Question: I'm having troubles setting the background color for JButtons.
For example I get this when I do 'button.setBackground(Color.ORANGE)'

But when I disable the GTK Look and Feel it's ok.
Another way to set the background?
Thanks.
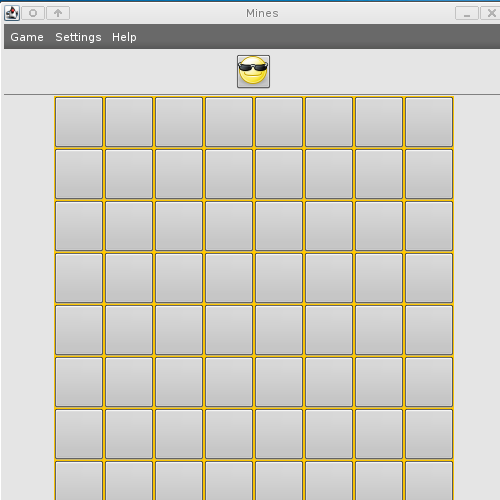
Answer: GTK Look and Feel defines its own way to visually present the button, so when you use "button.setBackground(Color.ORANGE)" it only changes button underlying background and then the GTK Look and Feel draws its own (gray) representation of the button atop of the background.
In case you want a simple orange-colored button you can change button's UI for your own one, for example:
'''
public static void main ( String[] args )
{
JButton orangeButton = new JButton ( "X" );
orangeButton.setUI ( new MyButtonUI ());
}
private static class MyButtonUI extends BasicButtonUI
{
public void paint ( Graphics g, JComponent c )
{
JButton myButton = ( JButton ) c;
ButtonModel buttonModel = myButton.getModel ();
if ( buttonModel.isPressed () || buttonModel.isSelected () )
{
g.setColor ( Color.GRAY );
}
else
{
g.setColor ( Color.ORANGE );
}
g.fillRect ( 0, 0, c.getWidth (), c.getHeight () );
super.paint ( g, c );
}
}
'''
This code sample will create a button that is gray on press and orange when its not pessed.
Ofcourse you can style the painting as you like and change the button view.